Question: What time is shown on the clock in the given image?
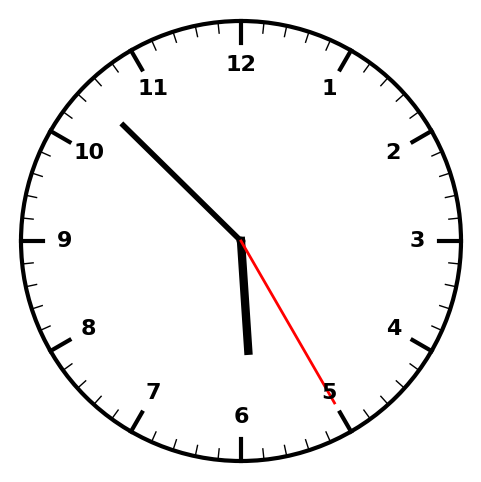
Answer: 05:52:25